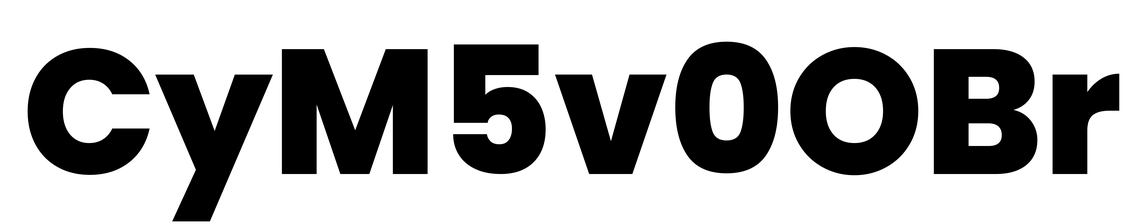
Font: Poppins-ExtraBold